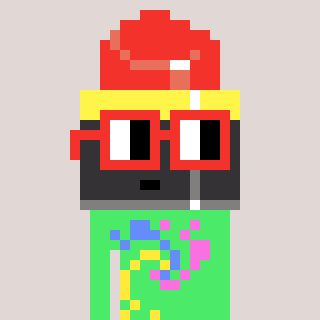
a pixel art character with square red glasses, a lipstick-shaped head and a teal-colored body on a warm background